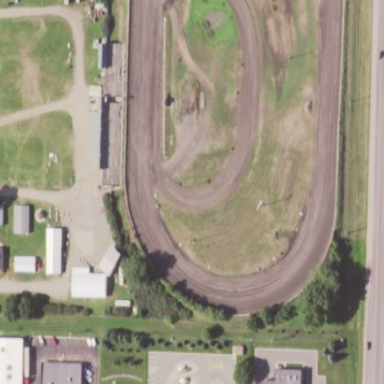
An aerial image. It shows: Raceway track with dirt surface.